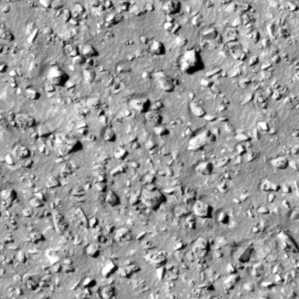
Label: non_frost